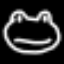
Label: frog